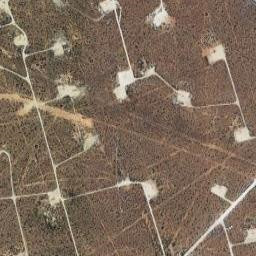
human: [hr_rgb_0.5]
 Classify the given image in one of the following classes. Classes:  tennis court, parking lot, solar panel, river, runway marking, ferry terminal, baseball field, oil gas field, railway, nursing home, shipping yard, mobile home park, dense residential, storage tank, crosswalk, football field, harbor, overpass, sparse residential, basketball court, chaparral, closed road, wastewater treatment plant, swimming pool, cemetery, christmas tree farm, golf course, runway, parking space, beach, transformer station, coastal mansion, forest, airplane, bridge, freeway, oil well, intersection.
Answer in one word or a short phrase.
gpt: oil gas field